Что покажет амперметр в схеме, изображенной на рисунке?  Сопротивление амперметра пренебрежимо мало.
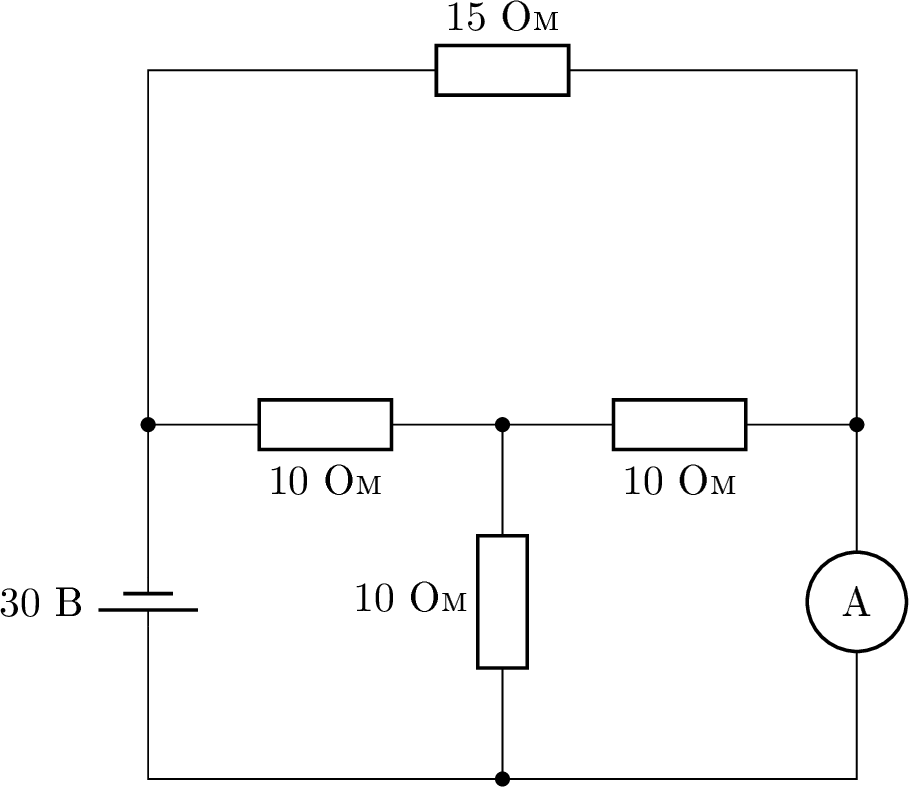
Ответ: $3~А$.
Темы:
T, Электричество, Цепи, Всероссийские, Цепь с резистором, Амперметр